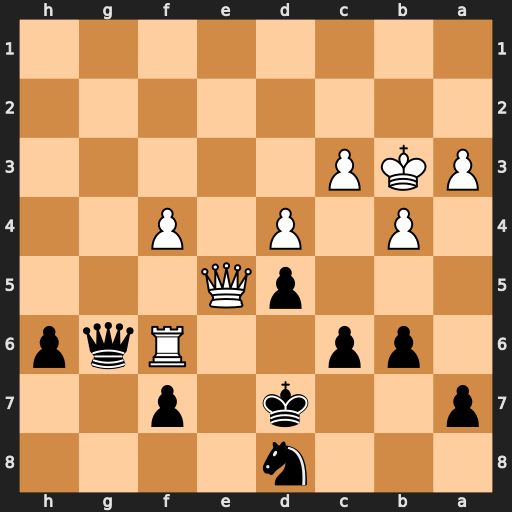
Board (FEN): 3n4/p2k1p2/1pp2Rqp/3pQ3/1P1P1P2/PKP5/8/8
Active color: b
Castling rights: -
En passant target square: -
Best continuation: Qb1+ Ka4 Qd1#